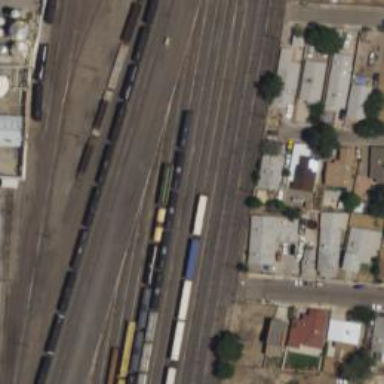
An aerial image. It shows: Railway yard.